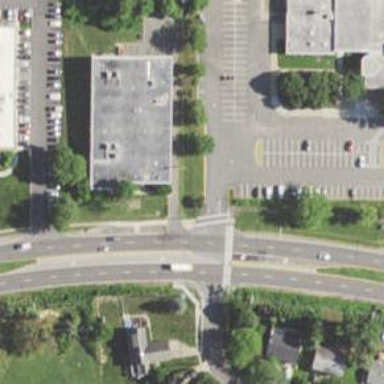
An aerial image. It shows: Asphalt footway with uncontrolled crossing marked by lines.